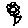
Label: flower